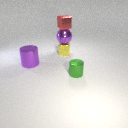
large purple metal sphere below small red metal cube